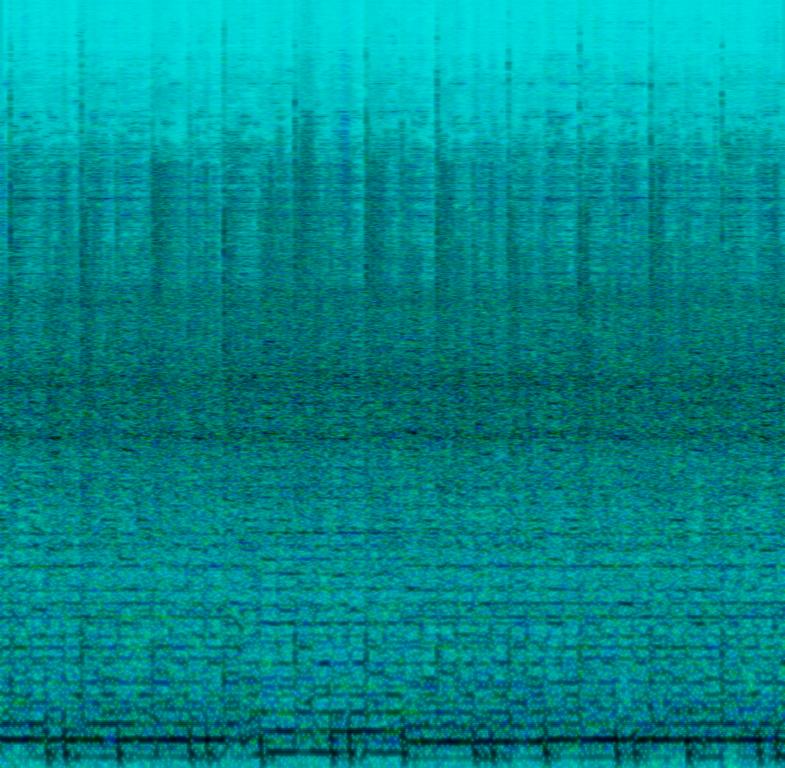
A male vocalist sings this spirited Rock song. The tempo is fast with an upbeat Amplified keyboard harmony, hard hitting drums, punchy bass lines and a dominating electric guitar accompaniment. The vocals are subdued for a Rock song. The song is youthful, vibrant, energetic, enthusiastic, buoyant, punchy and vivacious. This song is Classic Hard Rock.